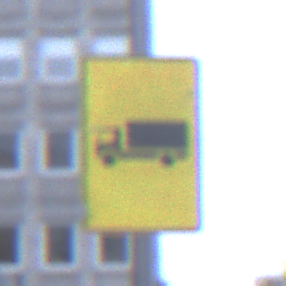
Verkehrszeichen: KFZZulaessigeGesamtmasse3Komma5TOhnePfeilsymbol
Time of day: SunriseSunset
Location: Outdoor (Urban)
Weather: PartlyCloudy
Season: NotSpecified
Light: Natural